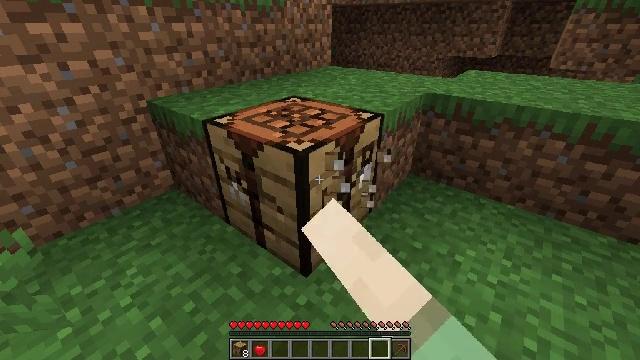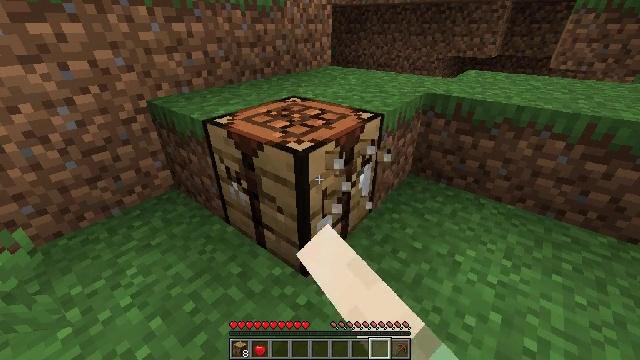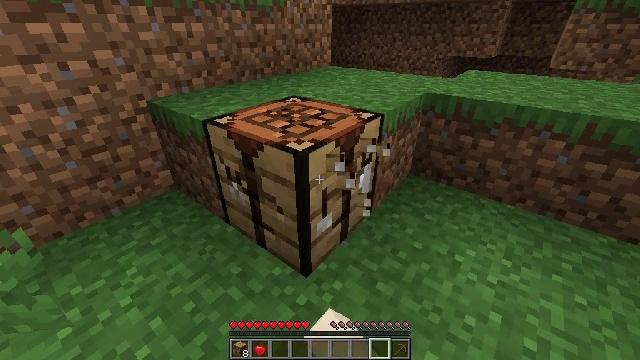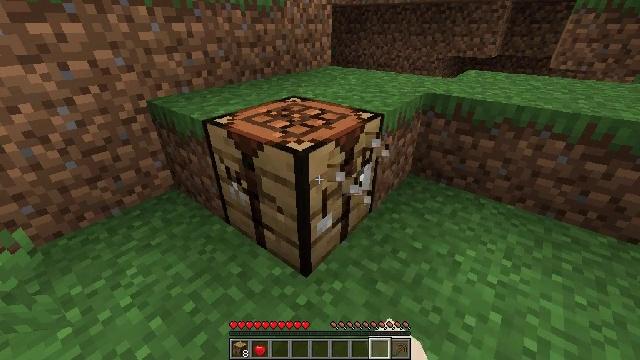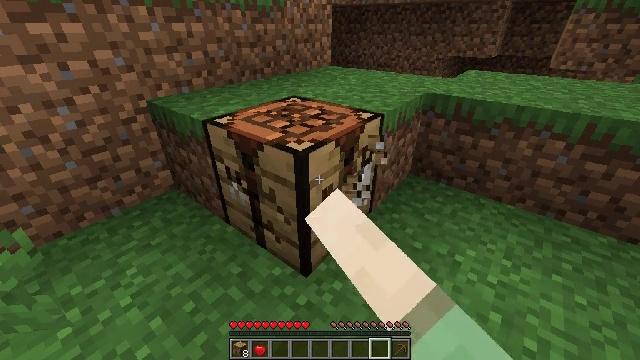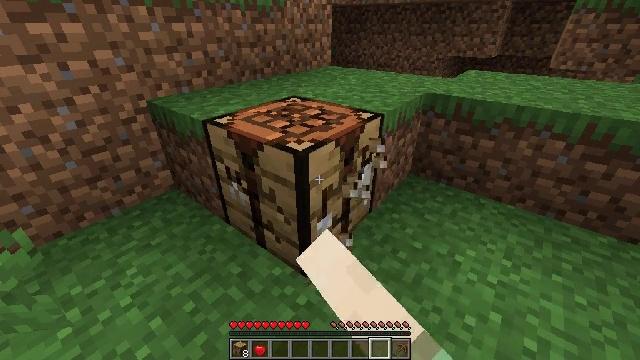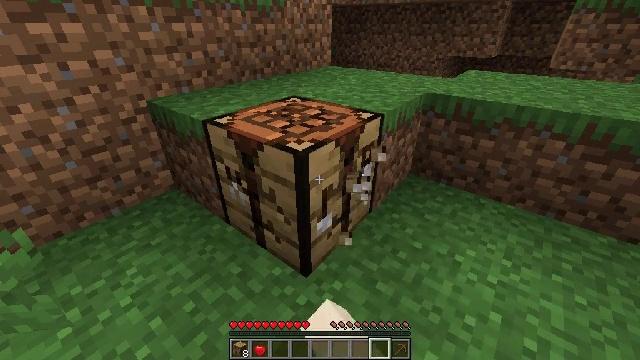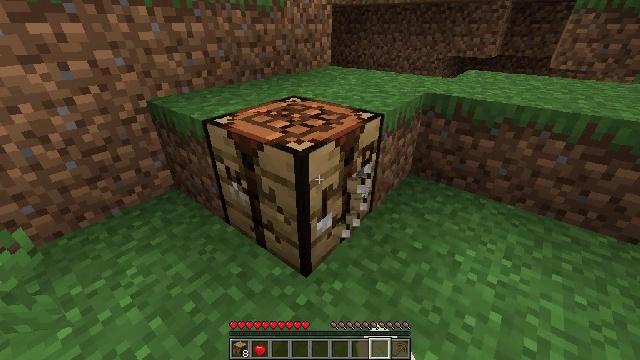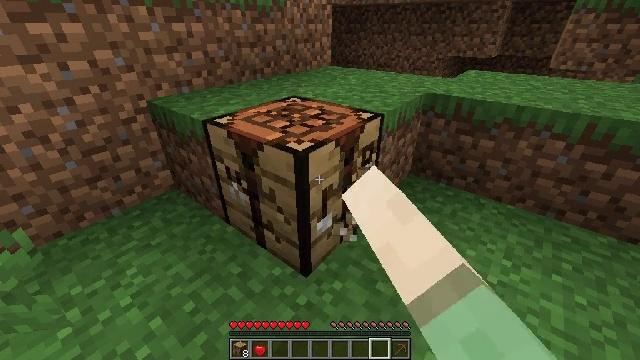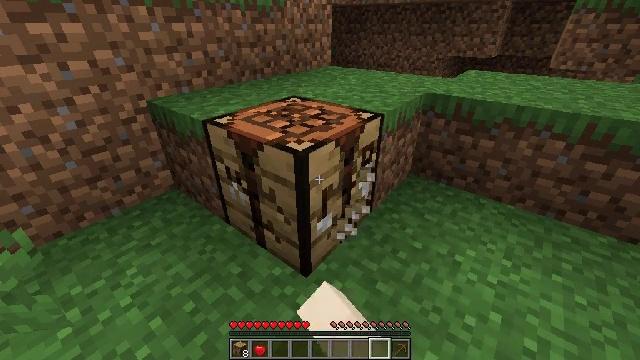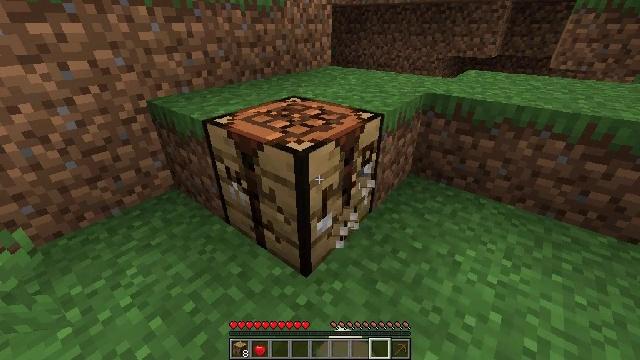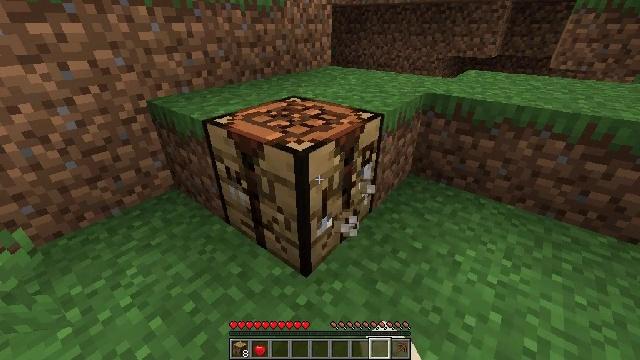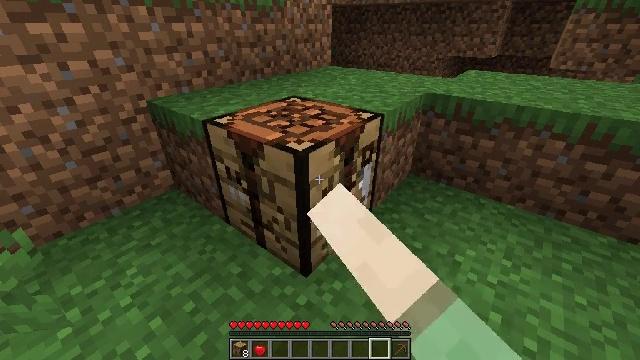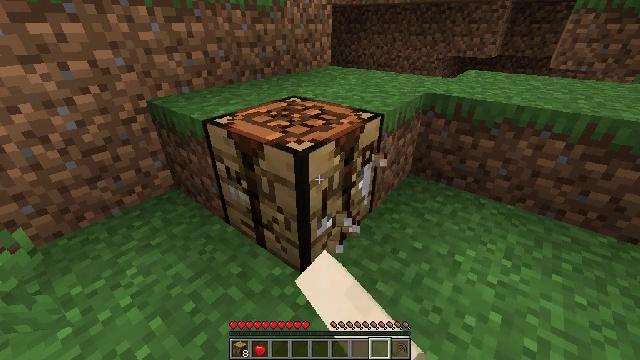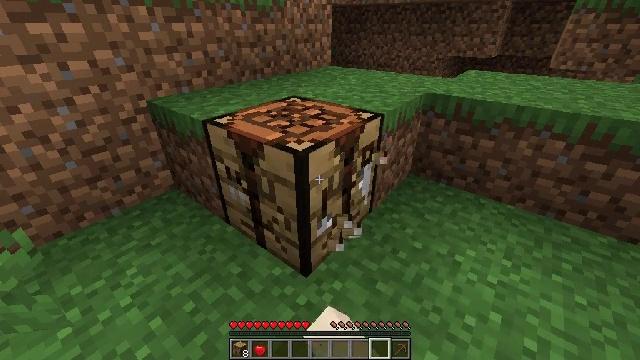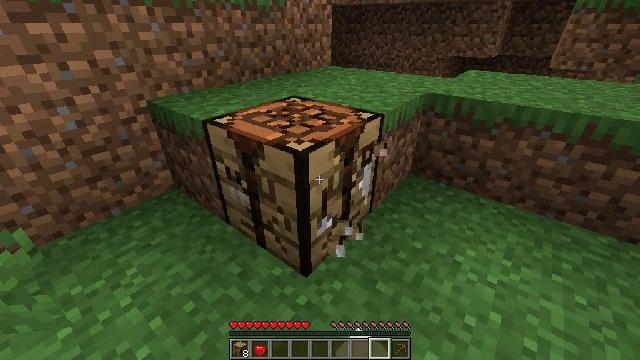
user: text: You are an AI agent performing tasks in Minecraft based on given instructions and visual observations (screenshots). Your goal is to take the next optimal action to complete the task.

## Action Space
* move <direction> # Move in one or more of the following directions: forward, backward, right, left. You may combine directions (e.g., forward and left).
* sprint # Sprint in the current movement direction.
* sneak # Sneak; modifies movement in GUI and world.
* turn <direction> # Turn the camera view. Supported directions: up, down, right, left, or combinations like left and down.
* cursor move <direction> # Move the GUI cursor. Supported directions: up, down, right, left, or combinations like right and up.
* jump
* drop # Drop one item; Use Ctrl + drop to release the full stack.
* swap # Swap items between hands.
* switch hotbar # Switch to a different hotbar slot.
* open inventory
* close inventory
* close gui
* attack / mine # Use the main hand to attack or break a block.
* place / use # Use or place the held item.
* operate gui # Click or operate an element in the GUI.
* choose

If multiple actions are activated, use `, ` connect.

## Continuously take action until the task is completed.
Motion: motion action
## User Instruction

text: Recycle the crafting table.
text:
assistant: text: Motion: attack / mine
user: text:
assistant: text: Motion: attack / mine
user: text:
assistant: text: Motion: attack / mine
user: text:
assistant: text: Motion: attack / mine
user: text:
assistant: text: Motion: attack / mine
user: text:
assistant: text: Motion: attack / mine
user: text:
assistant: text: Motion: attack / mine
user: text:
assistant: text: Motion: attack / mine
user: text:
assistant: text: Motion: attack / mine
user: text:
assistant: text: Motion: attack / mine
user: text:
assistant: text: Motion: attack / mine
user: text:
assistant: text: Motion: attack / mine
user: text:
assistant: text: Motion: attack / mine
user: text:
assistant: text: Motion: attack / mine
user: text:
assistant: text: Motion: attack / mine
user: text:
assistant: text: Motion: attack / mine
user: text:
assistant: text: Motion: attack / mine
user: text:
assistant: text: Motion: attack / mine
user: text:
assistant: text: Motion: attack / mine
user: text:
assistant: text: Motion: attack / mine
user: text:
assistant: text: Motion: attack / mine
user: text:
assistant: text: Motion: attack / mine
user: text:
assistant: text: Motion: attack / mine
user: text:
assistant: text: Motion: attack / mine
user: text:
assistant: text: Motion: attack / mine
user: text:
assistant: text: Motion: attack / mine
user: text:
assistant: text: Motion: attack / mine
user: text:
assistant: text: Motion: attack / mine
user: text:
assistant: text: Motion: attack / mine
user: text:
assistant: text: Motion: attack / mine